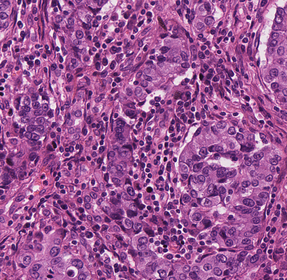
Tumor epithelial tissue: yes
Tumor-associated stroma tissue: yes
Normal tissue: no